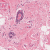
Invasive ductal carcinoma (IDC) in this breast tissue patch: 0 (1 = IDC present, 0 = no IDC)